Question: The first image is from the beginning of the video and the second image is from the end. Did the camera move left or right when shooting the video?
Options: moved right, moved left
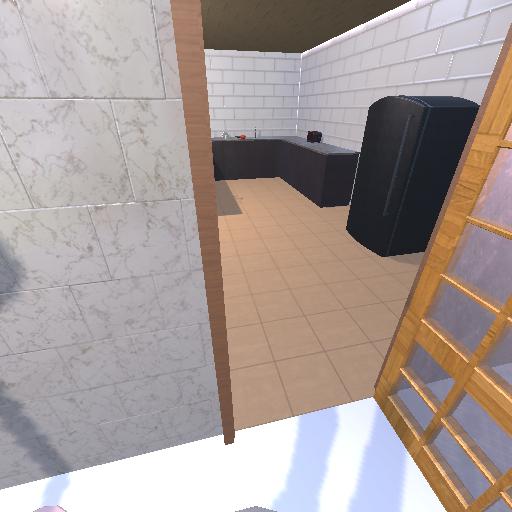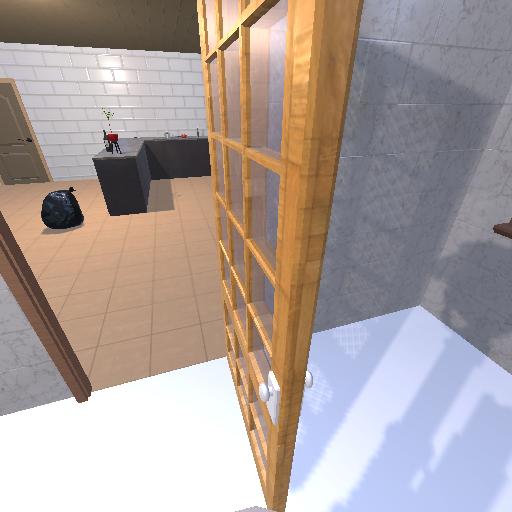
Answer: moved right